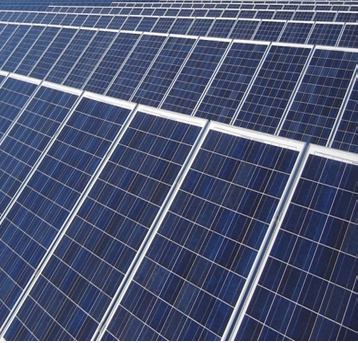
Label: Clean